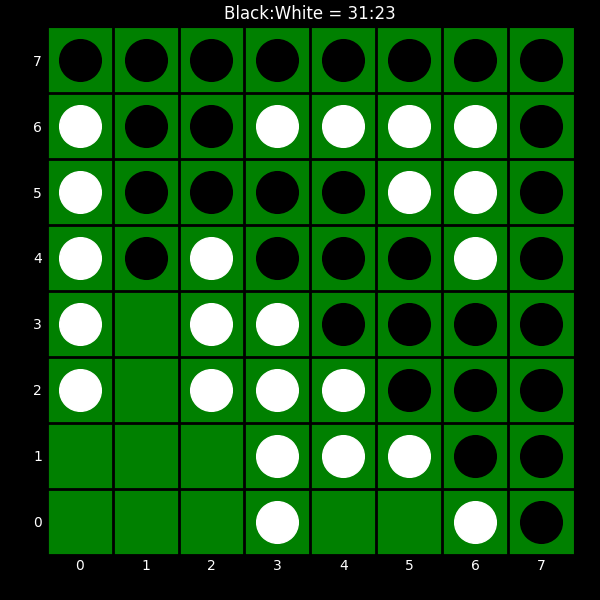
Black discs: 31
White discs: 23